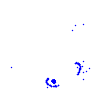
Particle: pion